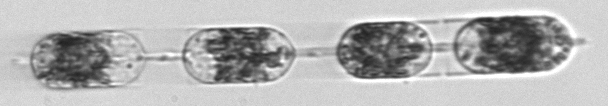
Label: Hemiaulus